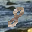
Label: 8